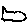
Label: fish